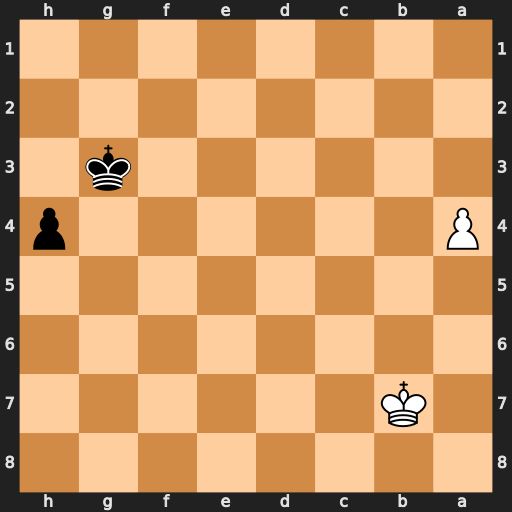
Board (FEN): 8/1K6/8/8/P6p/6k1/8/8
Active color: b
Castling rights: -
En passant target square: -
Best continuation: h3 a5 h2 a6 h1=Q+